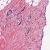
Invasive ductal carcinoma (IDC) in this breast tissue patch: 1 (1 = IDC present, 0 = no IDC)